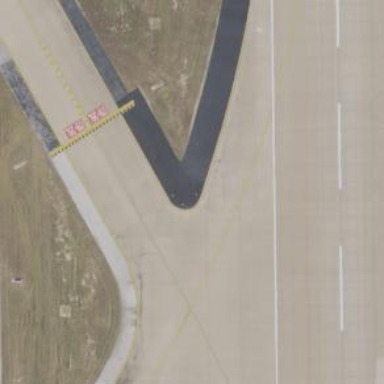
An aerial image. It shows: Image of taxiway at airport.